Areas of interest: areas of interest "Sport and cultural"
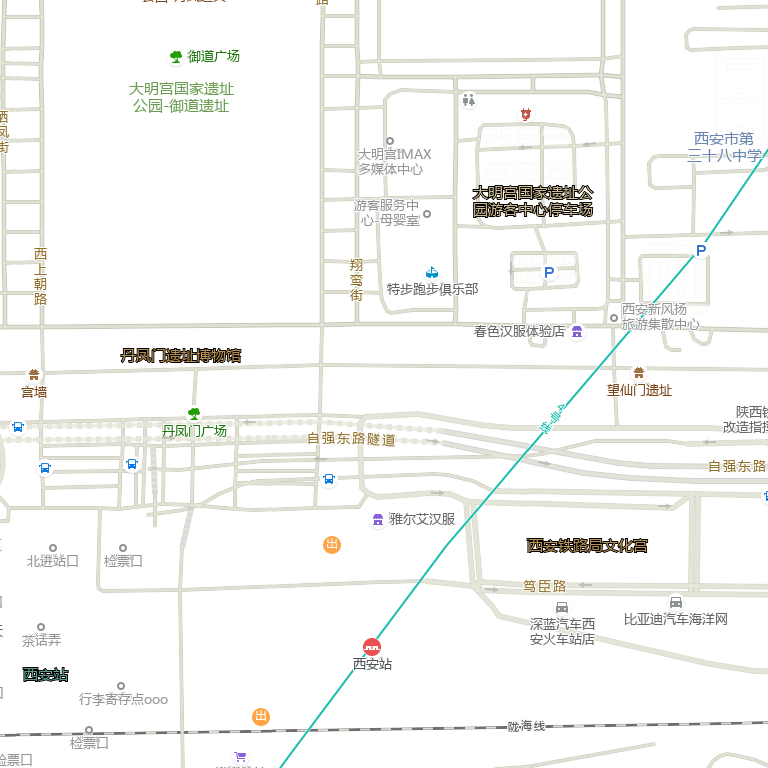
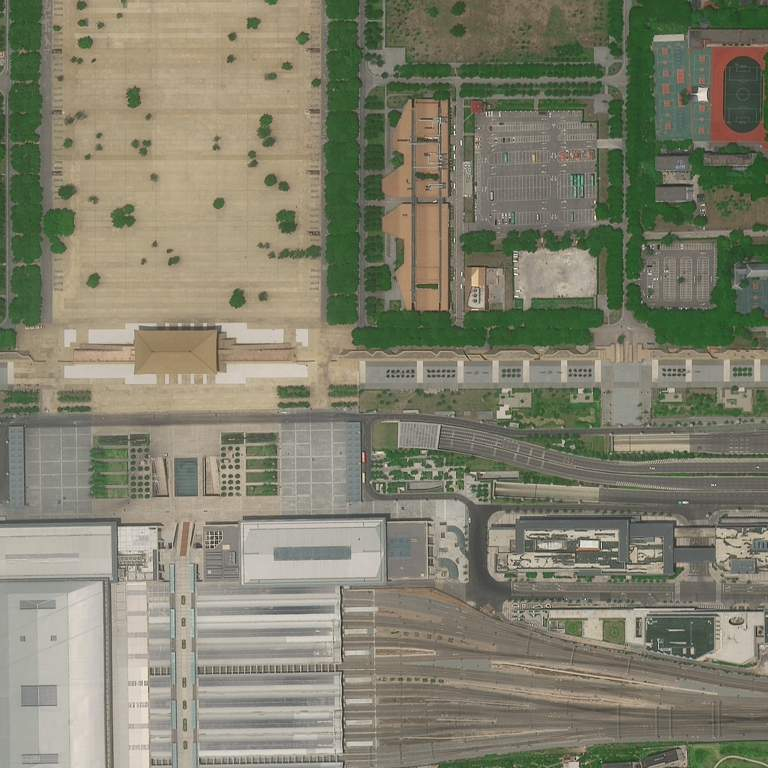